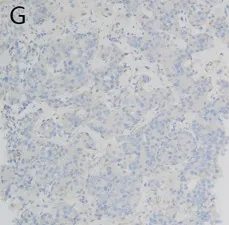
Histopathology of prostate and liver tumor. And negative Syn.
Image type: pathology (immunostaining)